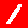
Digit: 1